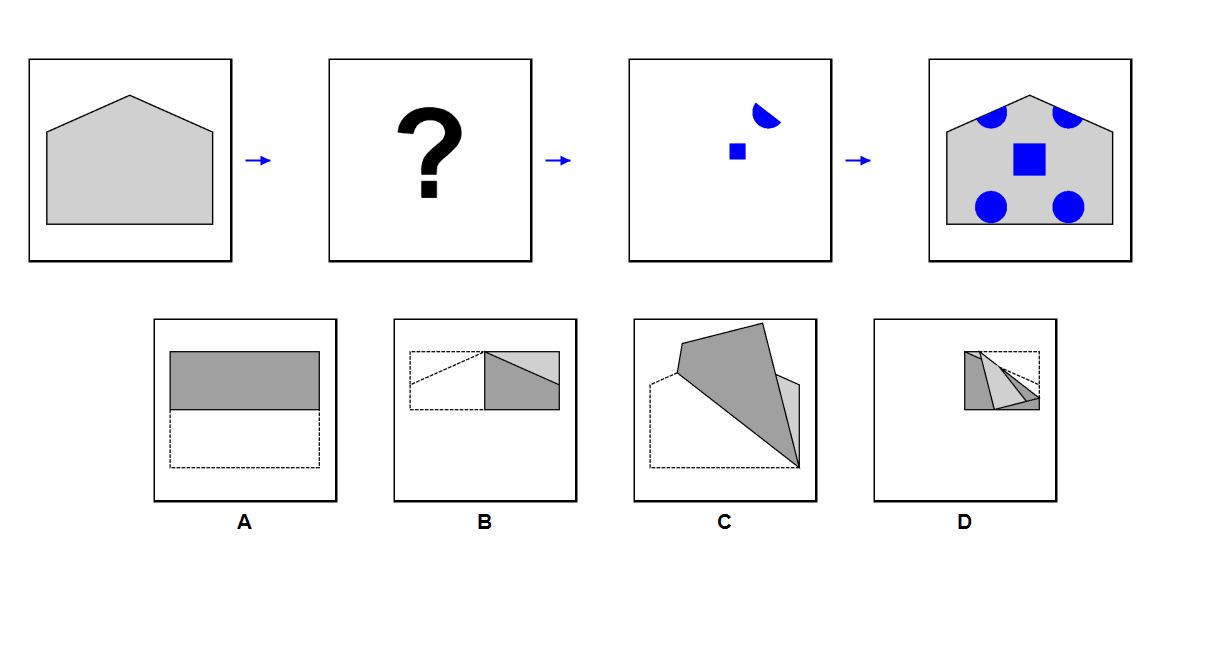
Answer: C